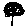
Label: tree